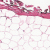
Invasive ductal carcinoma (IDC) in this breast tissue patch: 0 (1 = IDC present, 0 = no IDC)